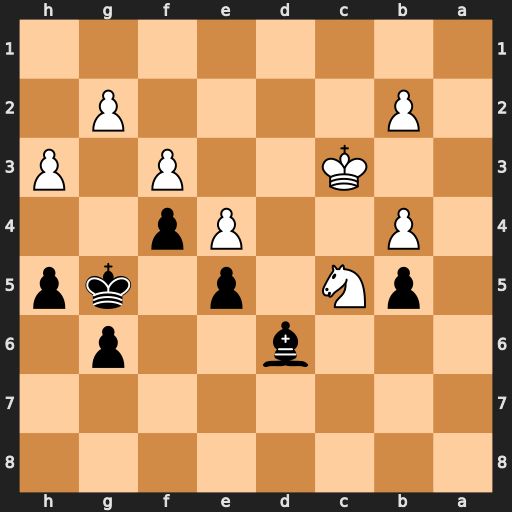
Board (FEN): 8/8/3b2p1/1pN1p1kp/1P2Pp2/2K2P1P/1P4P1/8
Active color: b
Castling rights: -
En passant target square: -
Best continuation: Kh4 Kd3 Kg3